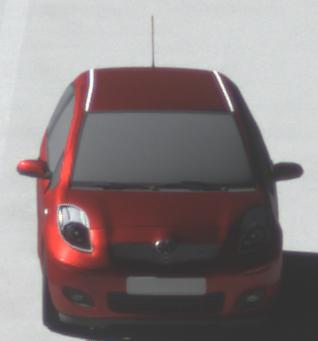
Make: Toyota
Model: Yaris 1.0
Detailed model: Yaris (XP13)
Model produced from: 2011/10
Model produced until: 2014/08
Doors: 3
Color: red
Road condition: dry road
Daytime: morning or afternoon
Contrast: high contrast